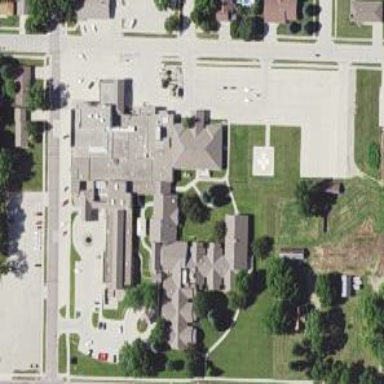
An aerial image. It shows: Nursing home building.